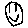
Label: smiley face